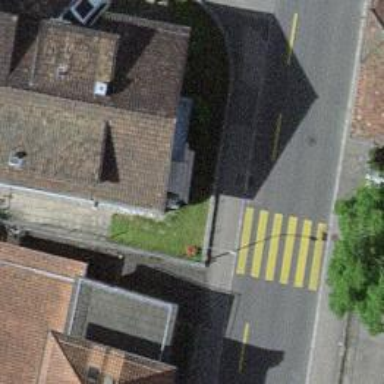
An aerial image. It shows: Kerb serving as barrier.